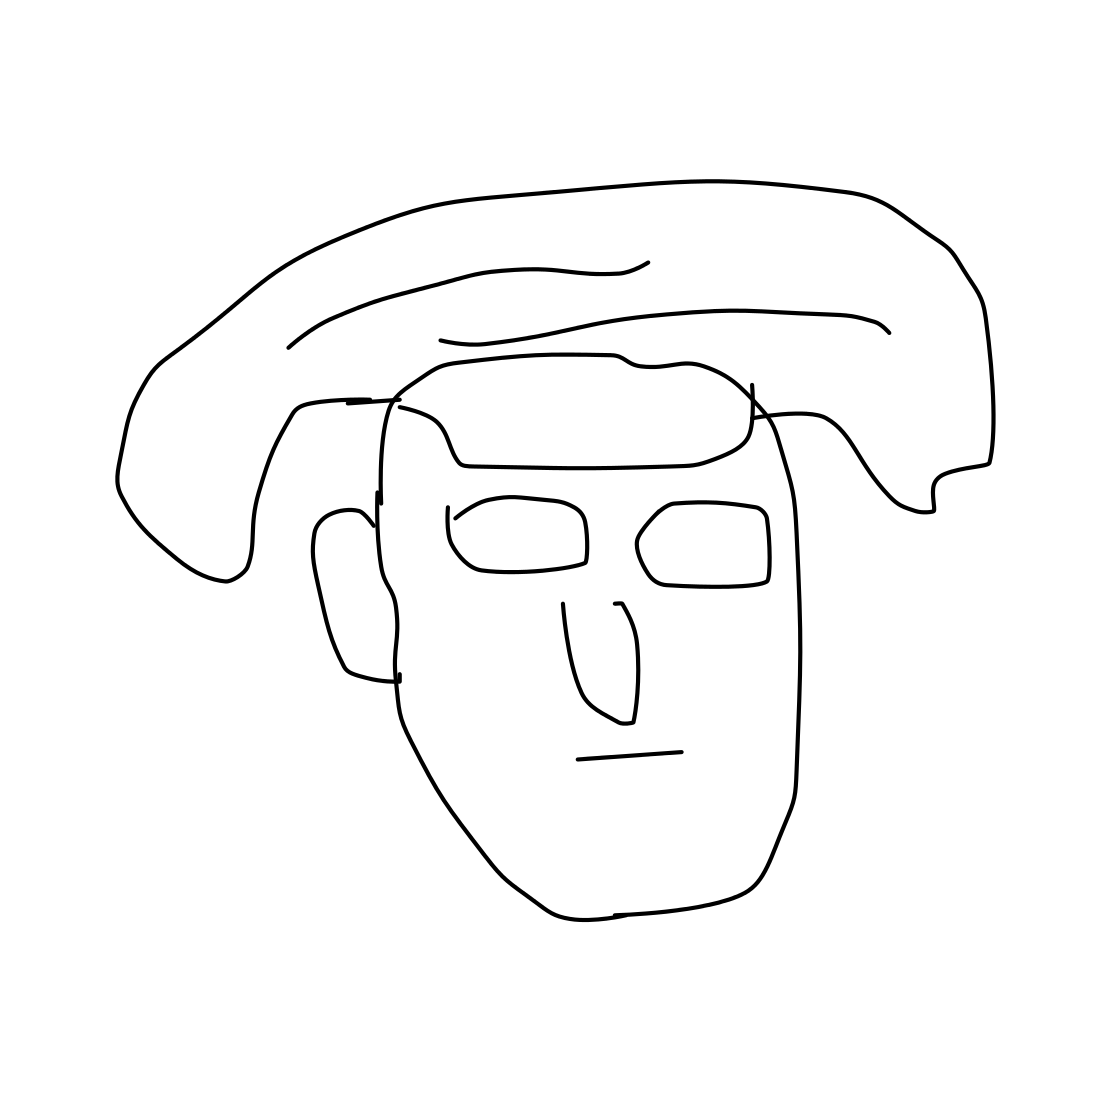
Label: head